Question: I run a commmand through a Java process to get multiple disk volumes out of powershell. The output looks like this:

I now want to save an instance of each disk so they can then be inserted into an SQL database.
Here is where I am so far:
'''
public class Disk {
private String Letter;
private String Label;
private String Type;
private String Health;
private String Op;
private String Size;
private String Remaining;
public Disk(String letter, String label, String type, String health, String op, String size, String remaining) {
Letter = letter;
Label = label;
Type = type;
Health = health;
Op = op;
Size = size;
Remaining = remaining;
}
private List<Disk> diskTable = new ArrayList<Disk>();
public void getDiskInfo() {
//call the powershell process
ProcessBuilder pb = new ProcessBuilder();
pb.command("powershell.exe", "/c", "Get-Volume | fl DriveLetter, FileSystemLabel, FileSystemType, HealthStatus, OperationalStatus, Size, SizeRemaining");
try {
//read in the output from the powershell process
Process Diskprocess = pb.start();
BufferedReader Diskreader =
new BufferedReader(new InputStreamReader(Diskprocess.getInputStream()));
String line;
while ((line = Diskreader.readLine()) != null) {
//split the key and the value up as I won't need to store the key.
final String[] pieces = line.split(":", 2);
if (pieces.length > 1) {
String key = pieces[0];
String value = pieces[1];
//line below is just to check format of output
System.out.println(line);
//store each value into a disk instance
//add each value into the list of disks
}
}
} catch (Exception e) {
e.printStackTrace();
e.getCause();
}
}
//some other method here about adding into an SQL database
}
'''
If there was just one disk it would be fine, I could just input each value into the database but in theory there could be numerous volumes on a single computer.
I'm not too worried about the SQL part at the moment. I believe if I have an array of disks I can just insert each disk into my database based on the array's index.
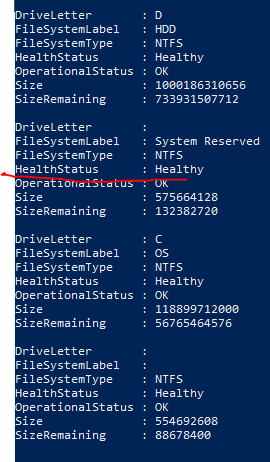
Answer: The values are ordered, in the order you specified them, so whenever you see a value for 'DriveLetter', you know the information for a new drive will follow. Use that.
'''
diskTable.clear();
Disk disk = null;
for (String line; (line = Diskreader.readLine()) != null; ) {
final String[] pieces = line.split(":", 2);
if (pieces.length == 2) {
String name = pieces[0].trim();
String value = pieces[1].trim();
switch (name) {
case "DriveLetter":
disk = new Disk();
diskTable.add(disk);
disk.Letter = value;
break;
case "FileSystemLabel":
disk.Label = value;
break;
...
case "SizeRemaining":
disk.Remaining = value;
break;
default:
// Ignore
}
}
}
'''